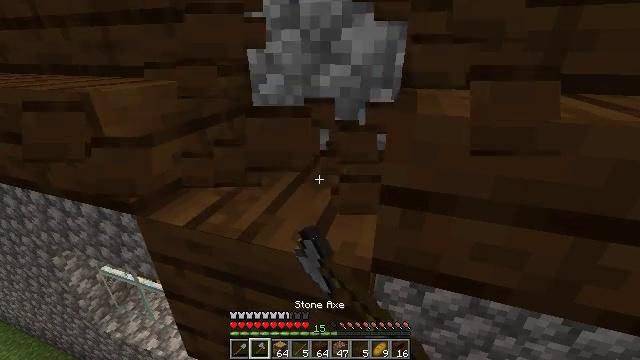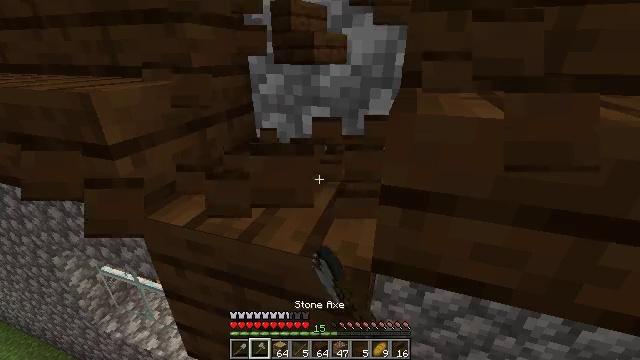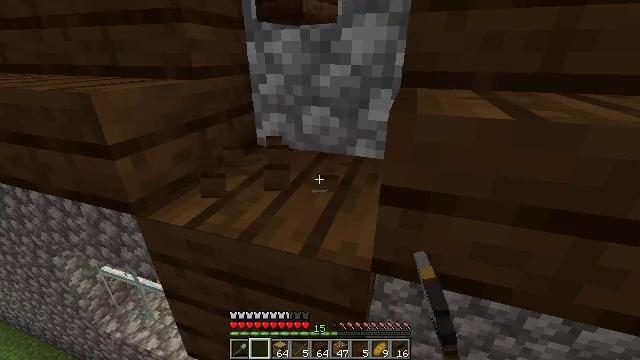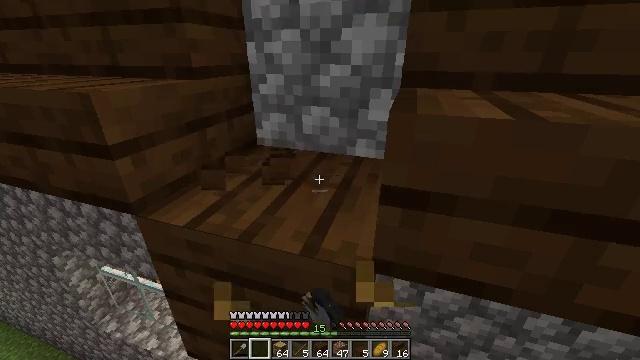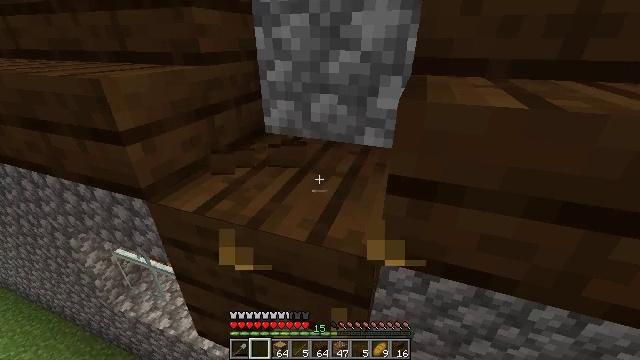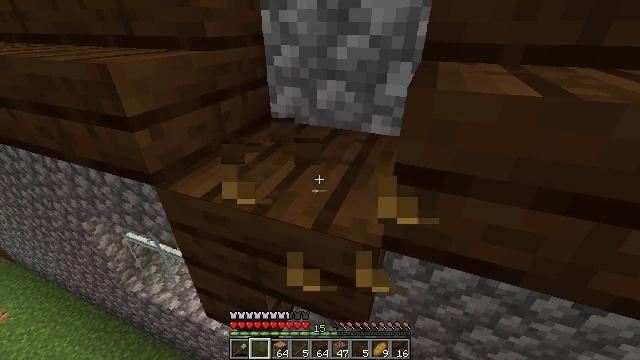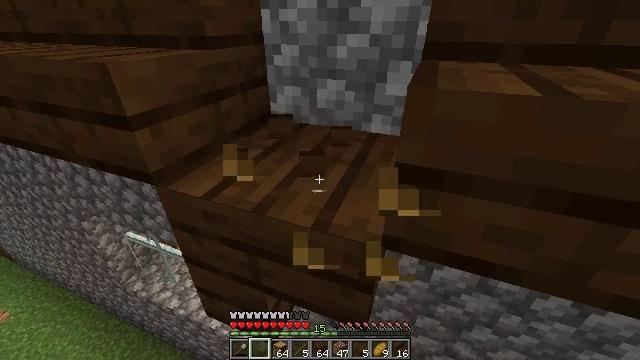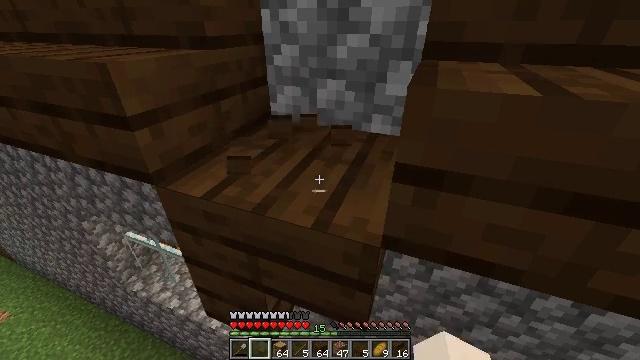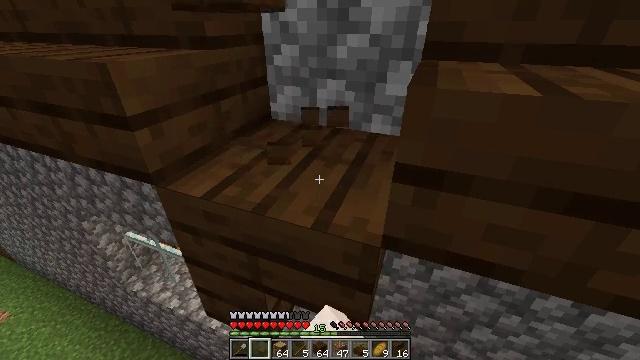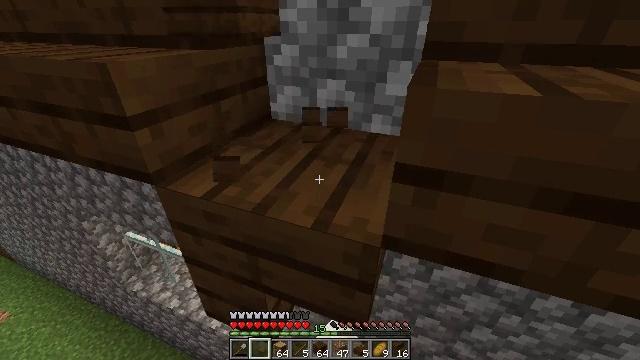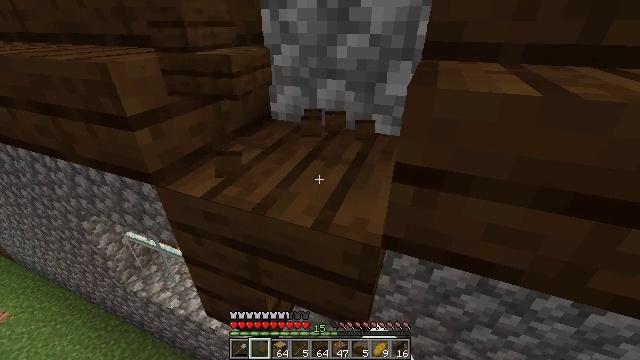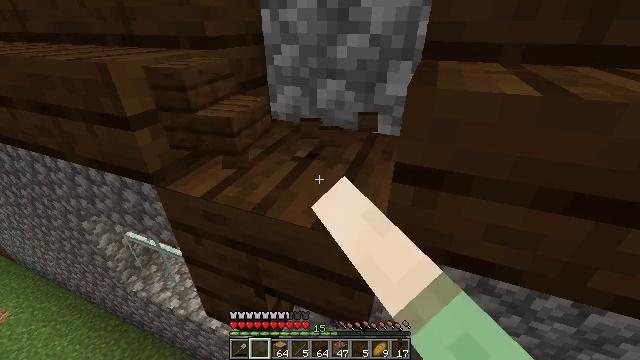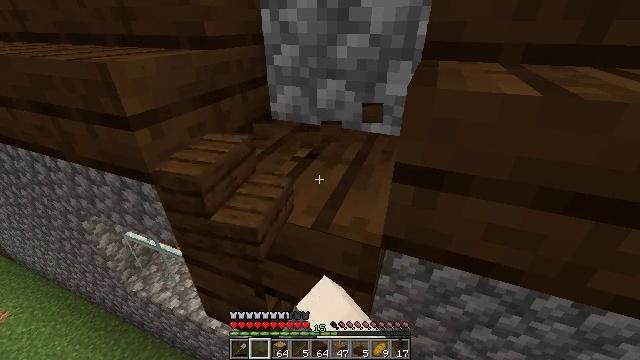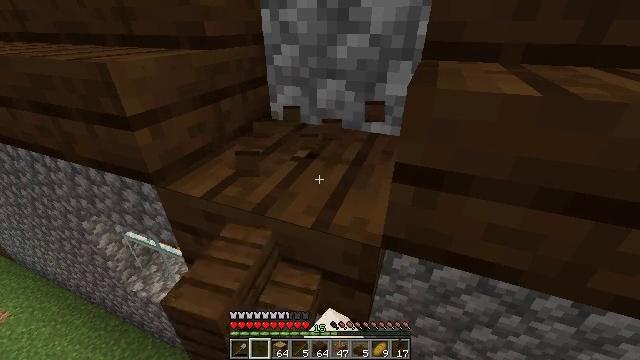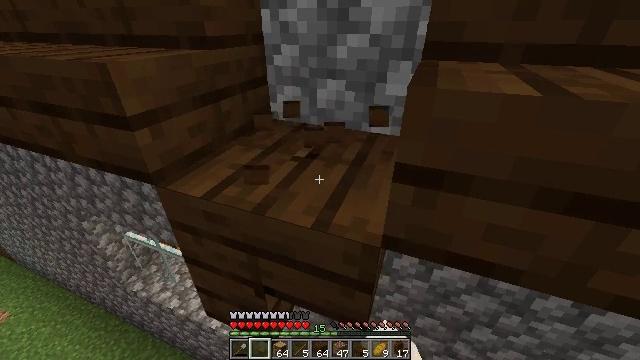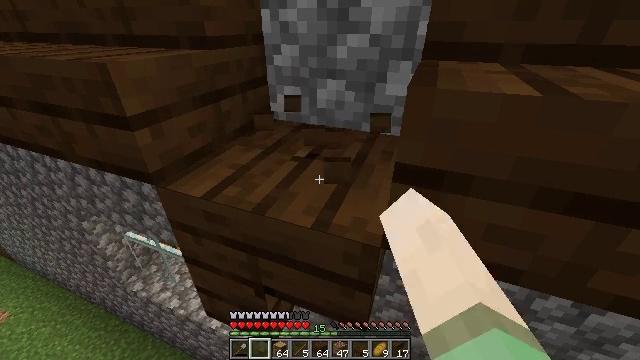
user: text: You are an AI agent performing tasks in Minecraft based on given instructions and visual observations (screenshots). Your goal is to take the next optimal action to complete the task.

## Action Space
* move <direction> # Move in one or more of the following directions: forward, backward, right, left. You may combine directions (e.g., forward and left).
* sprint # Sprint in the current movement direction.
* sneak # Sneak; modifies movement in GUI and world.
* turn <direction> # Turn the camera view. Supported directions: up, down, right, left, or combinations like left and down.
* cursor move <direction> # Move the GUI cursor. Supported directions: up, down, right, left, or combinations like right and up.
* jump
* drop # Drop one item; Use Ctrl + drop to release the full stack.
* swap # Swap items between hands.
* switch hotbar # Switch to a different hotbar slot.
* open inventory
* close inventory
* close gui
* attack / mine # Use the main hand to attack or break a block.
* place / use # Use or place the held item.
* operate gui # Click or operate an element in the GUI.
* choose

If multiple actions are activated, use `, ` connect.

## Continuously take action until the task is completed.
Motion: motion action
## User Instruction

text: Harvest the dark oak stairs for reuse.
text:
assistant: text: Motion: attack / mine
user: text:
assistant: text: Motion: attack / mine
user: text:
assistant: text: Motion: attack / mine
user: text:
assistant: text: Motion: turn left and down
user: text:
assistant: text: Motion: turn left and down
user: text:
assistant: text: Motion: attack / mine
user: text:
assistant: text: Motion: attack / mine
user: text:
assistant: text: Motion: attack / mine
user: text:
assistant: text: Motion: attack / mine
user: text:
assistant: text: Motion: attack / mine
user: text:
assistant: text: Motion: attack / mine
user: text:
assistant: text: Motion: attack / mine
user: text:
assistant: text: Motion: attack / mine
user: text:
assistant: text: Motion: attack / mine
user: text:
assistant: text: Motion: attack / mine
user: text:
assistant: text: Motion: attack / mine
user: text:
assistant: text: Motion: attack / mine
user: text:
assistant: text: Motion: attack / mine
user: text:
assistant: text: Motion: attack / mine
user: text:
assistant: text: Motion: attack / mine
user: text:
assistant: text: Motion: attack / mine
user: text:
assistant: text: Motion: attack / mine
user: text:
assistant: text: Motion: attack / mine
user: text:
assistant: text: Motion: attack / mine
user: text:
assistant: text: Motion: attack / mine
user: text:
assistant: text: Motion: attack / mine
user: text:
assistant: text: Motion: attack / mine
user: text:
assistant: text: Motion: attack / mine
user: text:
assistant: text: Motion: attack / mine
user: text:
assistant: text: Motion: attack / mine